Interaction volume radius: 10 \u00c5
Interaction volume height: 10 \u00c5
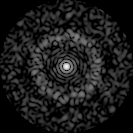
Disorder parameter: 0.8708